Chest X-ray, PA view. Patient: 55 years old, sex F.
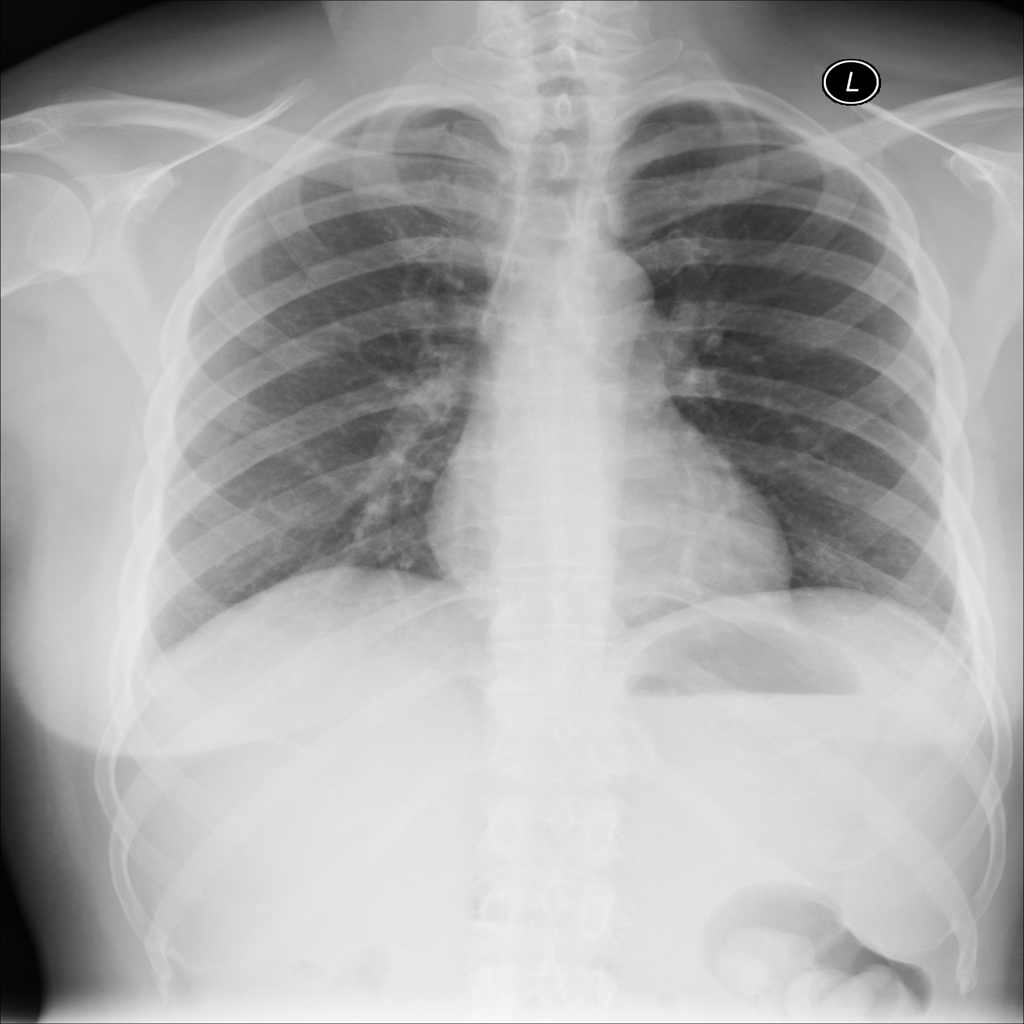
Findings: Infiltration